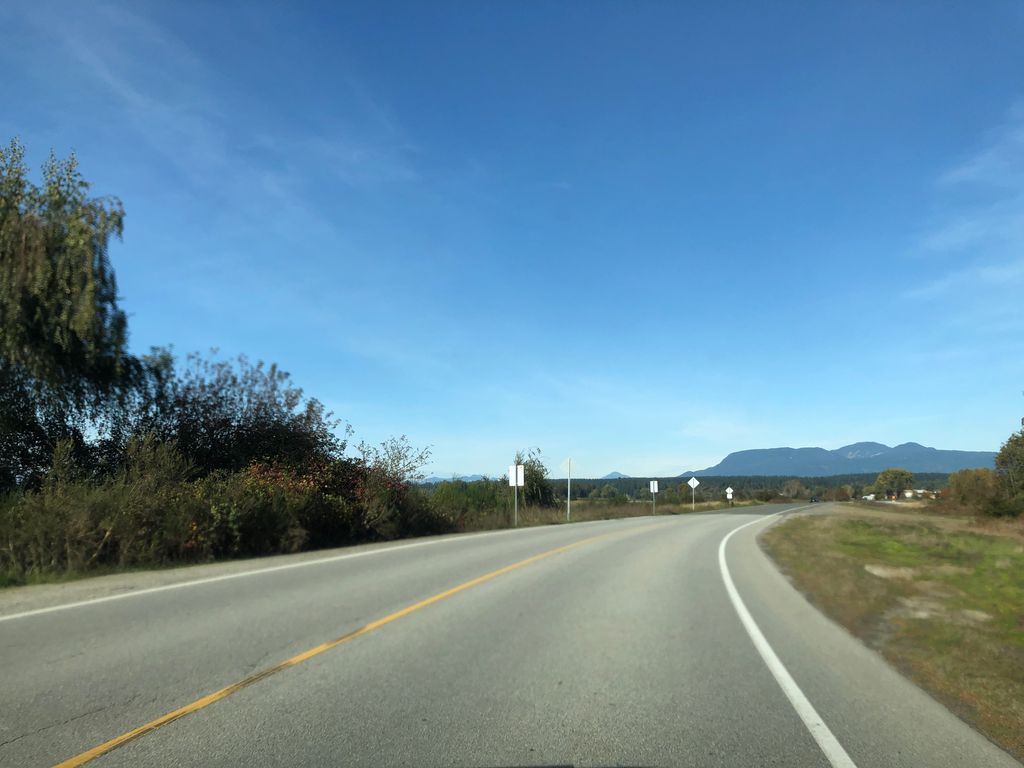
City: vancouver